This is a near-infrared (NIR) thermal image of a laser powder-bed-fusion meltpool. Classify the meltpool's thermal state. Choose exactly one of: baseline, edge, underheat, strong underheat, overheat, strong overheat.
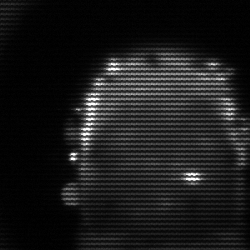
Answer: baseline